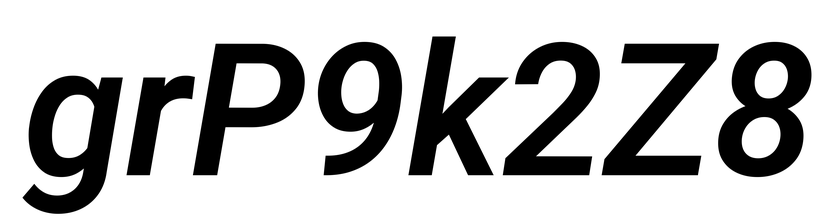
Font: Roboto-Italic_SemiBold_Italic